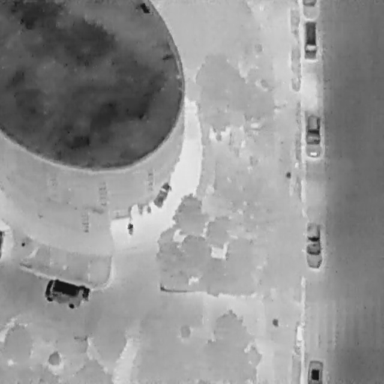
There are five Cars in the infrared image.